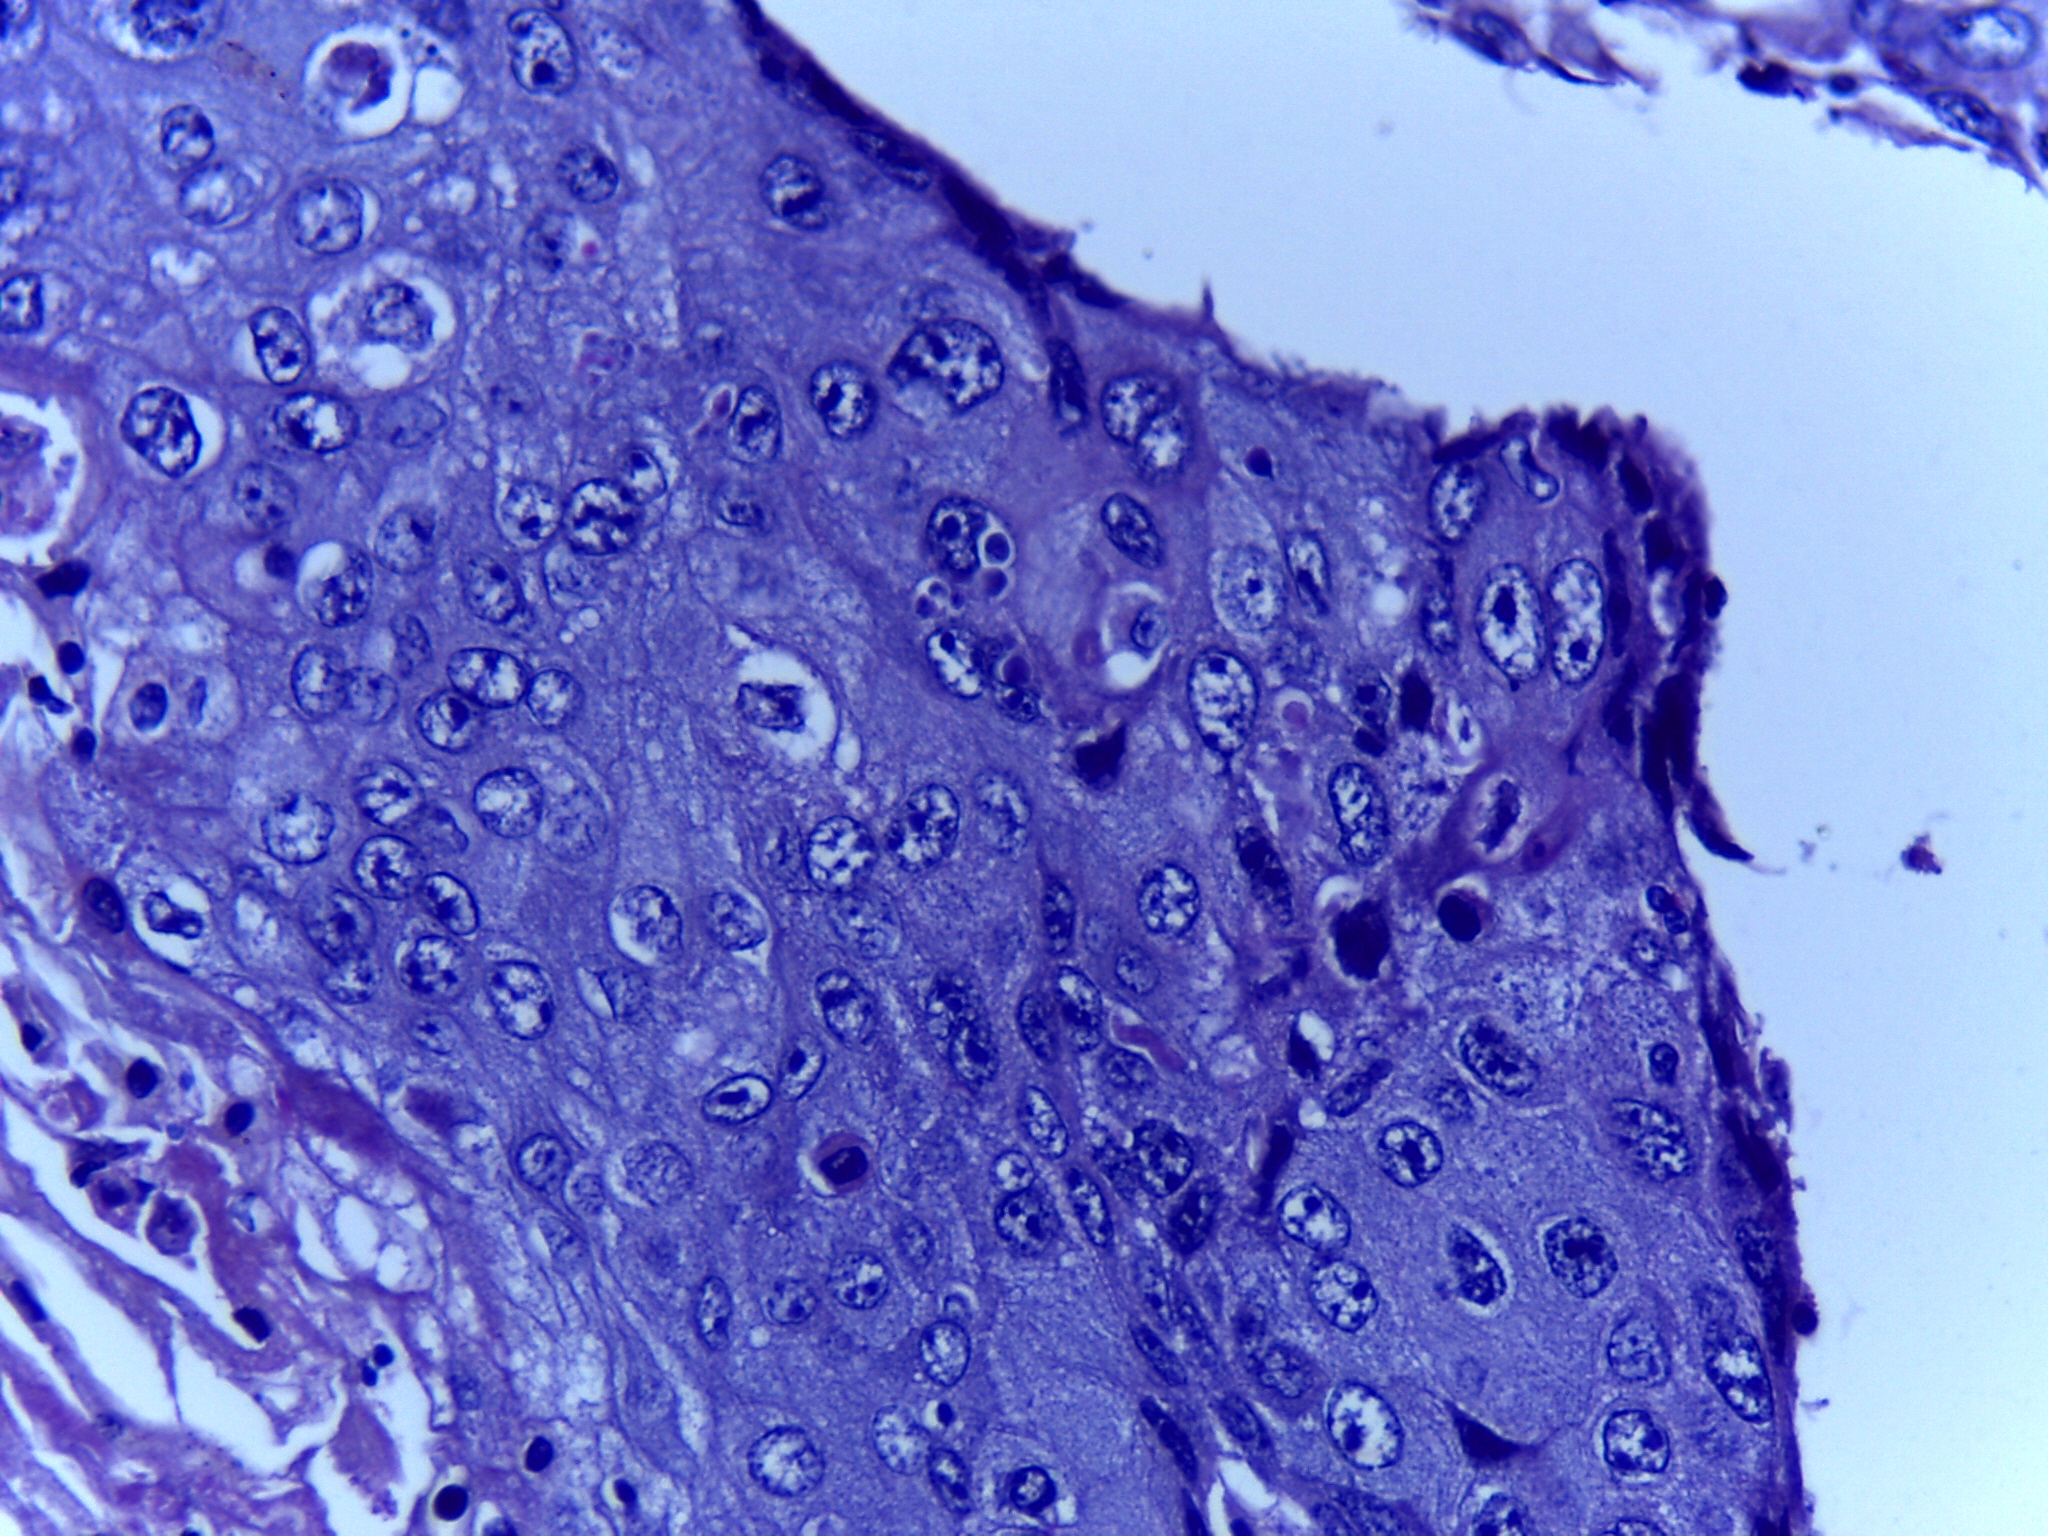
Diagnosis: OSCC